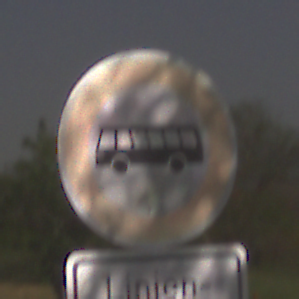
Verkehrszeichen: VerbotKraftomnibusse
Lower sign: BesondereFahrzeugeUndTransportgueter2
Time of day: Night
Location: Outdoor (Nature)
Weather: Clear
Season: NotSpecified
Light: Natural